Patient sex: M
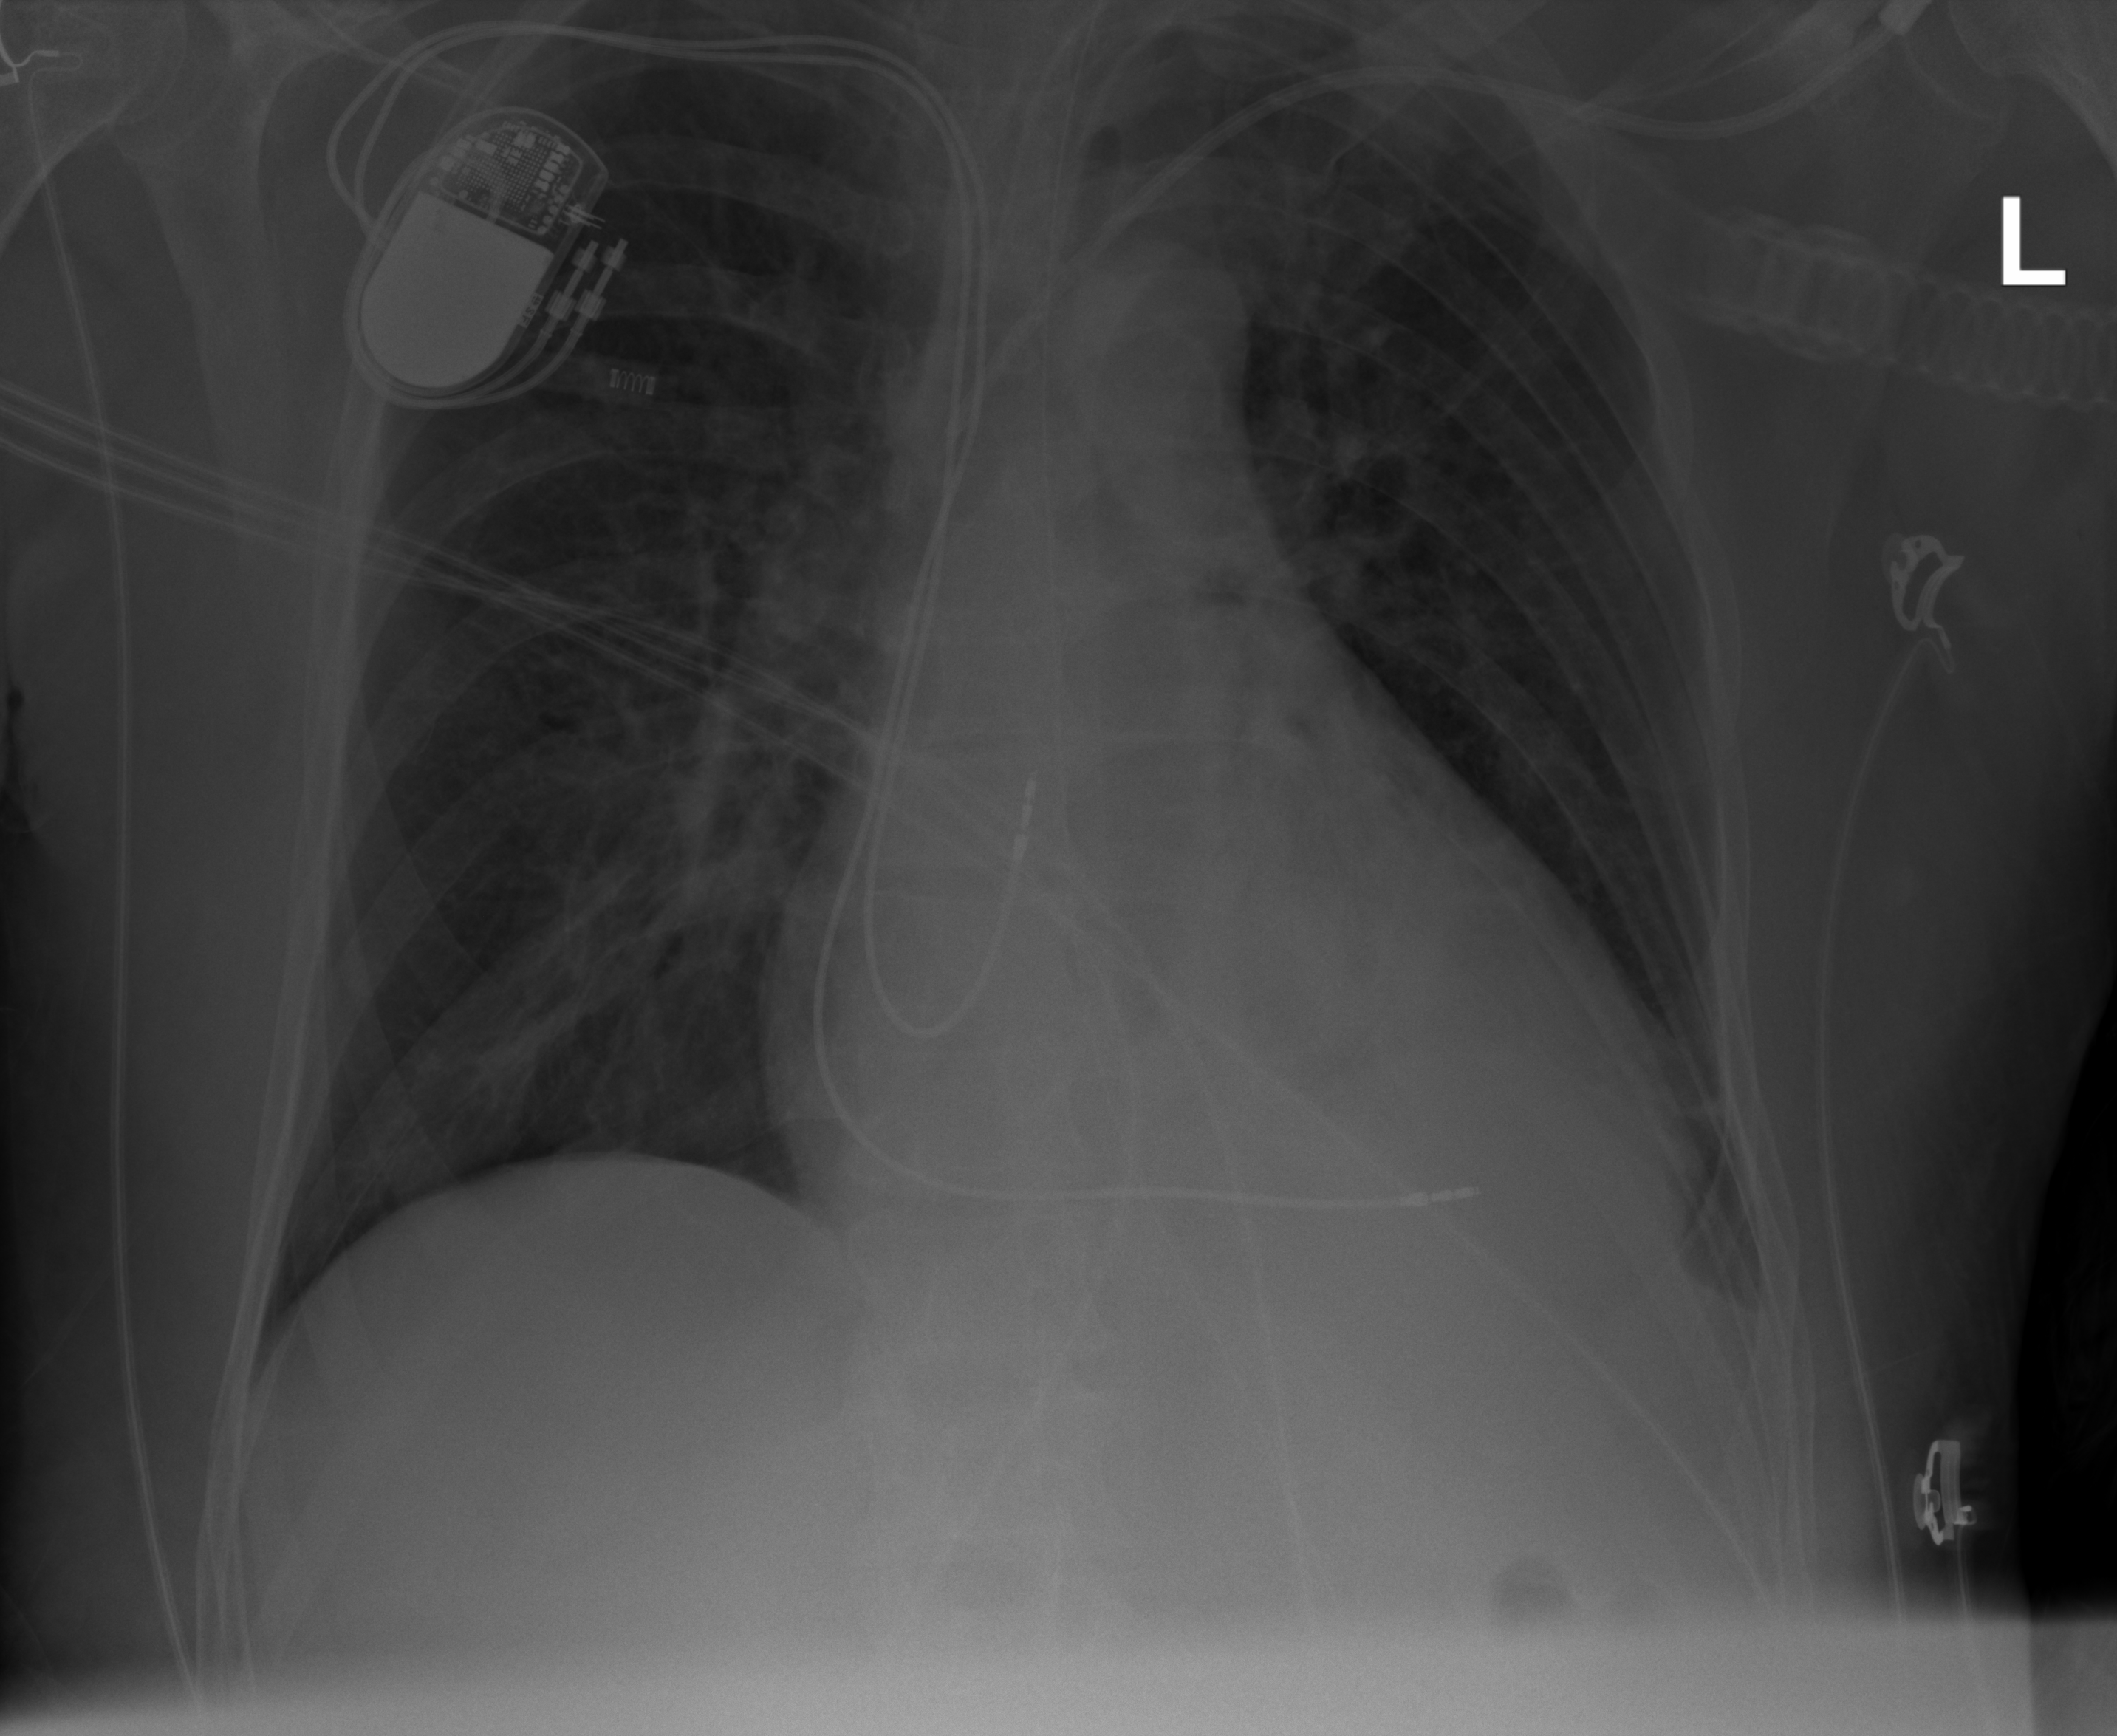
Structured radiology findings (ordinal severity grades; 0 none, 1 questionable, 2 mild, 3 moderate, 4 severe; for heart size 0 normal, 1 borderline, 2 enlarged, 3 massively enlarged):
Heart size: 2
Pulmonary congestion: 2
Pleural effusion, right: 0
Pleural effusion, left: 2
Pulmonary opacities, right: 2
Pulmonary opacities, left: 2
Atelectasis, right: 2
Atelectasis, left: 2